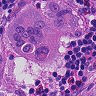
Metastatic tissue present: yes